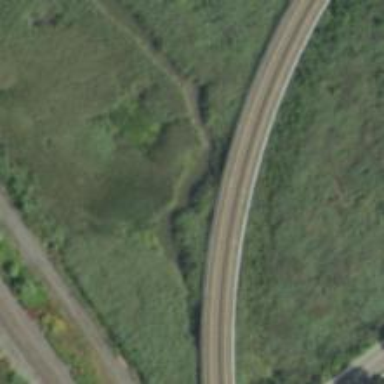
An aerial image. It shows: Viaduct railway bridge.